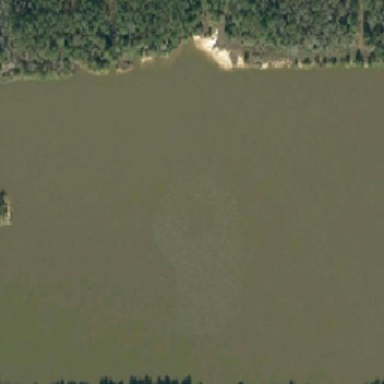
The pond is surrounded by trees .